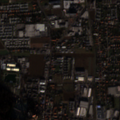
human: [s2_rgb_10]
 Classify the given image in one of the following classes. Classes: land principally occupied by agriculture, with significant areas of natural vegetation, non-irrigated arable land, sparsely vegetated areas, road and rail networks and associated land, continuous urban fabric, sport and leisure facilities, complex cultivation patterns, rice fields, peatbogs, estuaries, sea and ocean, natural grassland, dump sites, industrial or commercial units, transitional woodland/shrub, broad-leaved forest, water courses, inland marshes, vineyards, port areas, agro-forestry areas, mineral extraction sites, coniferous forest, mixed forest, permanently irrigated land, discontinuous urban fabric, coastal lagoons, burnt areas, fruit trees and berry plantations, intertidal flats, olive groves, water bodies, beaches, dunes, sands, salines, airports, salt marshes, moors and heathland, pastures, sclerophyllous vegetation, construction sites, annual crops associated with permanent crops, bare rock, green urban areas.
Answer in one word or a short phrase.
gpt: discontinuous urban fabric, industrial or commercial units, non-irrigated arable land, broad-leaved forest